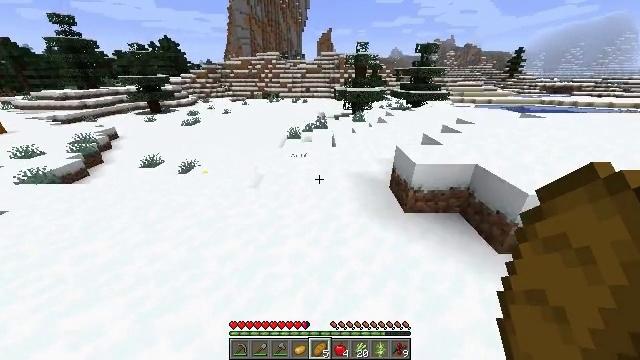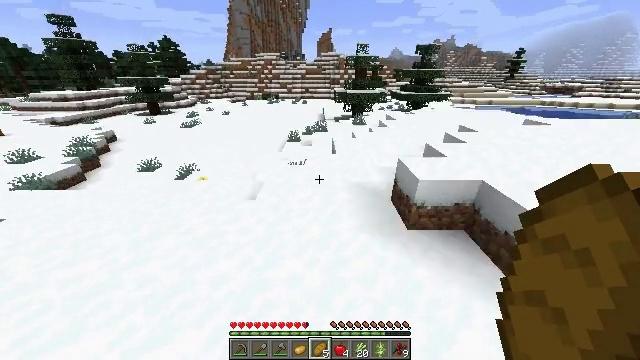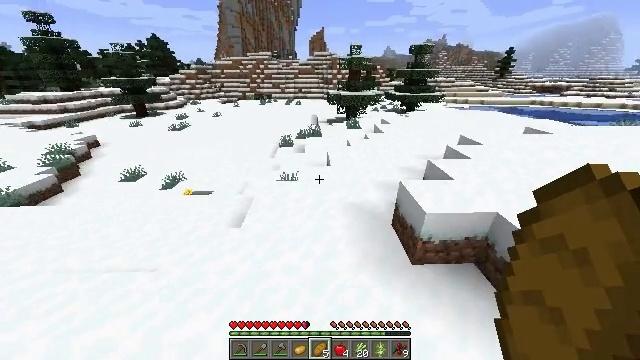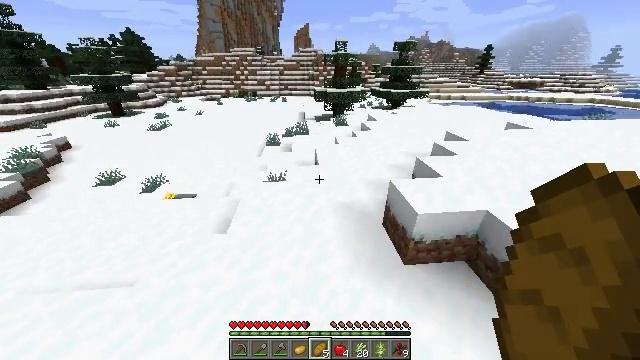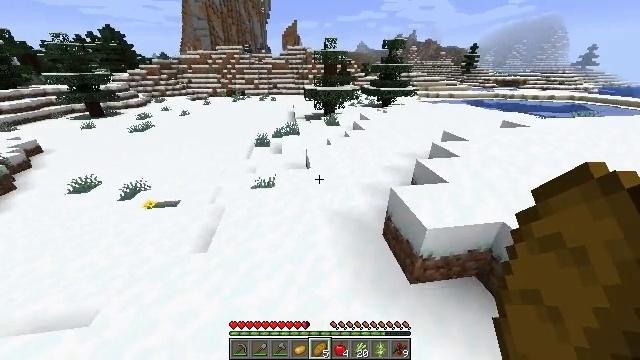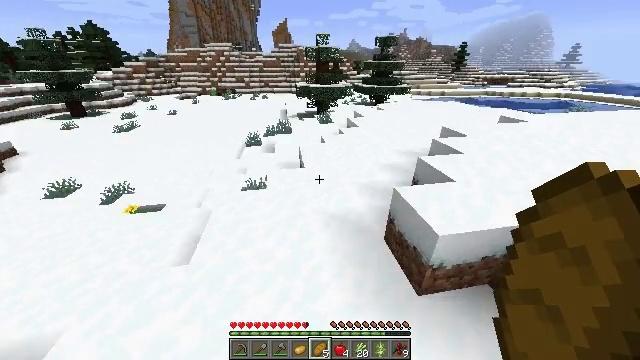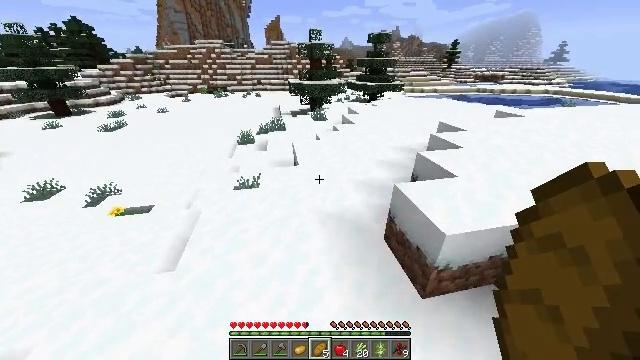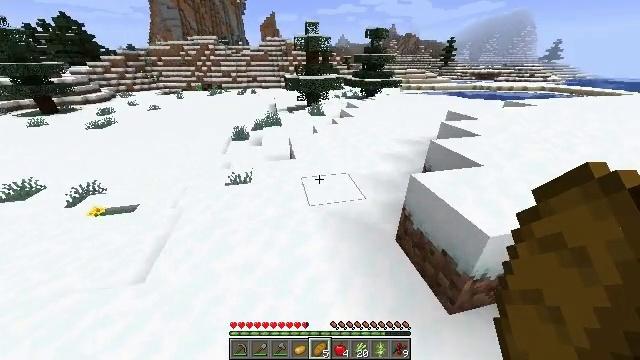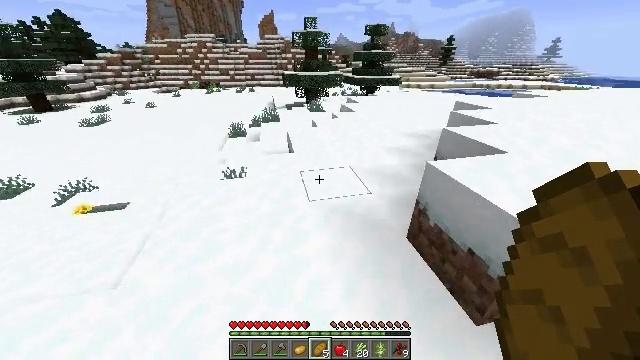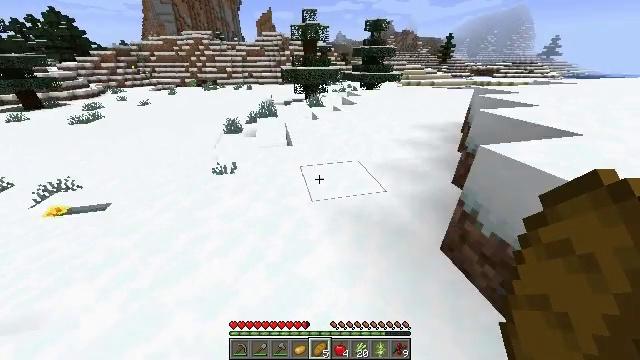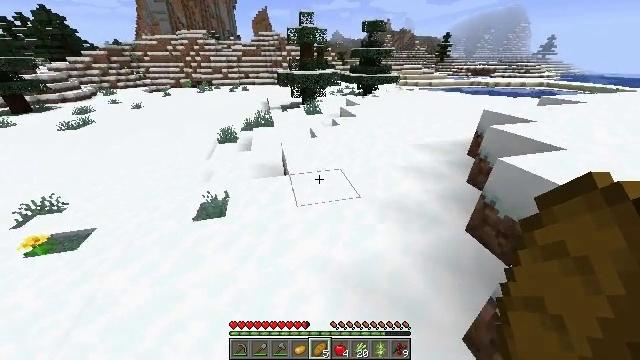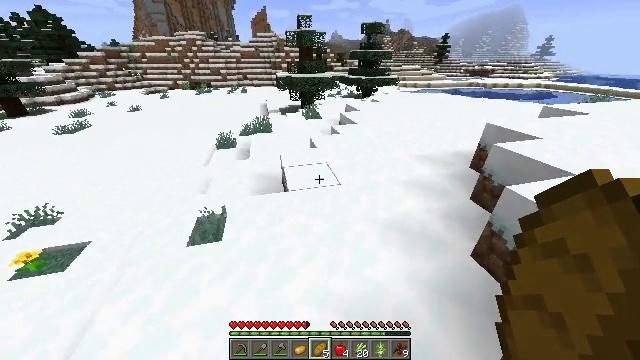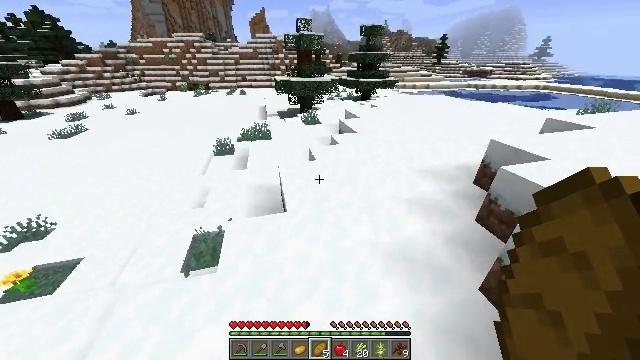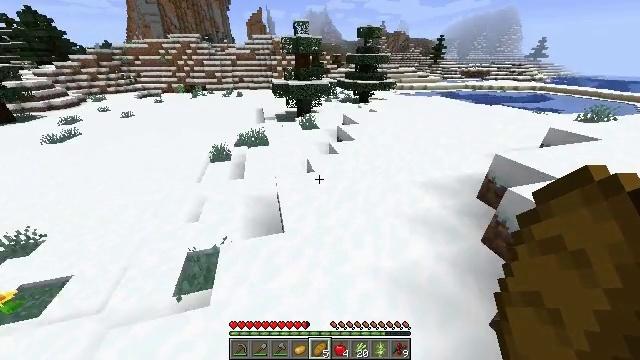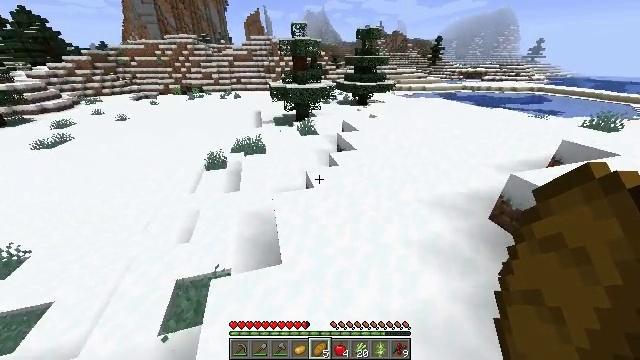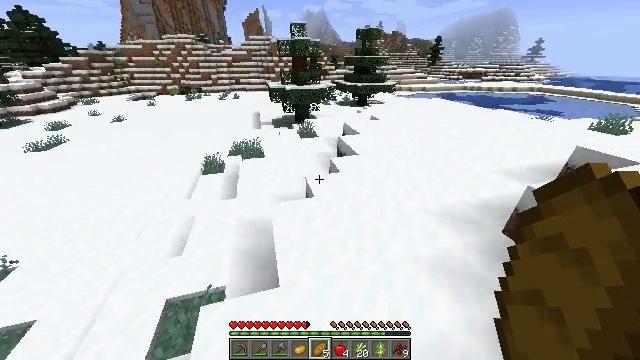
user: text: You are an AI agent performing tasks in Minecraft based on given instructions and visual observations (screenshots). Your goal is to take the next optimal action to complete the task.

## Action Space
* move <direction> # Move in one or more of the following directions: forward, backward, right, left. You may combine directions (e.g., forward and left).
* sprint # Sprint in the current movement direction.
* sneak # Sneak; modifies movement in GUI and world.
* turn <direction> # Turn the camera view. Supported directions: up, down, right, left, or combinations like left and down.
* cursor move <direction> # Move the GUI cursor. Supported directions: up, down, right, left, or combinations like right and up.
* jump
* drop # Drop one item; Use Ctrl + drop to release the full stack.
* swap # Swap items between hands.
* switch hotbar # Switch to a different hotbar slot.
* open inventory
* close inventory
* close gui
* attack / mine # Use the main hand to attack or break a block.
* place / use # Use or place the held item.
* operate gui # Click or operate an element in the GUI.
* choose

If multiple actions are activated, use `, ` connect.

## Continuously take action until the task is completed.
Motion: motion action
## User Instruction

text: Mine ice to use in an ice pathway.
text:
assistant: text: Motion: move forward, sprint, jump
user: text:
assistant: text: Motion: move forward, sprint, turn right, jump
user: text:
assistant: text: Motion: move forward, sprint, turn right, jump
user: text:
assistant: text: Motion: move forward, sprint, turn right, jump
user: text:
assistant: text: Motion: move forward, sprint, turn right, jump
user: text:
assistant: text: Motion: move forward, sprint, turn right, jump
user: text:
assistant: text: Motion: move forward, sprint, jump
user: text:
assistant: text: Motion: move forward, sprint, jump
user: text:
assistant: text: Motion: move forward, sprint, jump
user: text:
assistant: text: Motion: move forward, sprint, jump
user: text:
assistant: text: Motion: move forward, sprint, jump
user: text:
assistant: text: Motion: move forward, sprint, jump
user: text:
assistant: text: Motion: move forward, sprint, jump
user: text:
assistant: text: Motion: move forward, sprint, jump
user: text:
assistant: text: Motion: move forward, sprint, jump
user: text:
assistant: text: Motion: move forward, sprint, jump
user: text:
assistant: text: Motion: move forward, sprint, jump
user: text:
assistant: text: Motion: move forward, sprint, jump
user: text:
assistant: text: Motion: move forward, sprint, jump
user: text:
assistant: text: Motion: move forward, sprint, turn right, jump
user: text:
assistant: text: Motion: move forward, sprint, turn right, jump
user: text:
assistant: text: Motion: move forward, sprint, turn right, jump
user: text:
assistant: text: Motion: move forward, sprint, turn right, jump
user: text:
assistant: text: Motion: move forward, sprint, turn right, jump
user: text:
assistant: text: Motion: move forward, sprint, turn right and up, jump
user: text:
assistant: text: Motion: move forward, sprint, jump
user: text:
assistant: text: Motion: move forward, sprint, jump
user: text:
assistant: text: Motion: move forward, sprint, jump
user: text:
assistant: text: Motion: move forward, sprint, jump
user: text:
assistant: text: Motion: move forward, sprint, jump